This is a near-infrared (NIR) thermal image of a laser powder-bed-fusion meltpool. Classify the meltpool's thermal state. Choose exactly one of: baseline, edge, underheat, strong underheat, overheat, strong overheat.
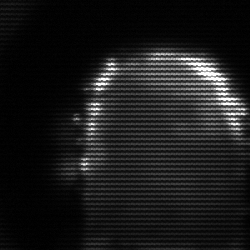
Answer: baseline